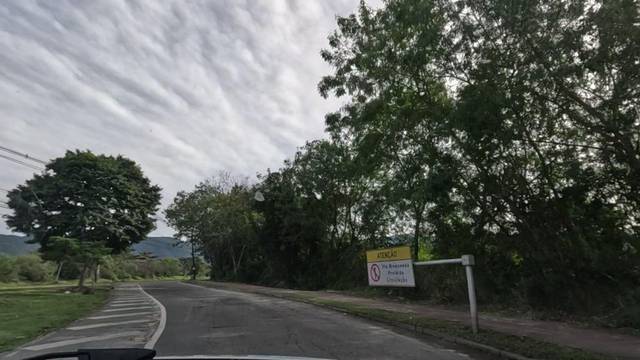
Region: Brazil
Coordinates: -23.013, -43.493